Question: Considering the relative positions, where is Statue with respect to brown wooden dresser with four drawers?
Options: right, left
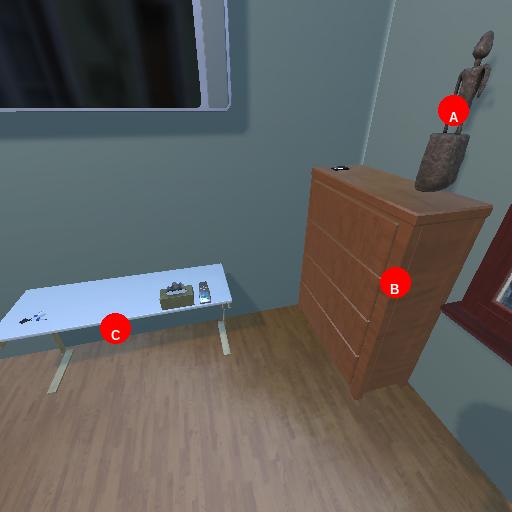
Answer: right